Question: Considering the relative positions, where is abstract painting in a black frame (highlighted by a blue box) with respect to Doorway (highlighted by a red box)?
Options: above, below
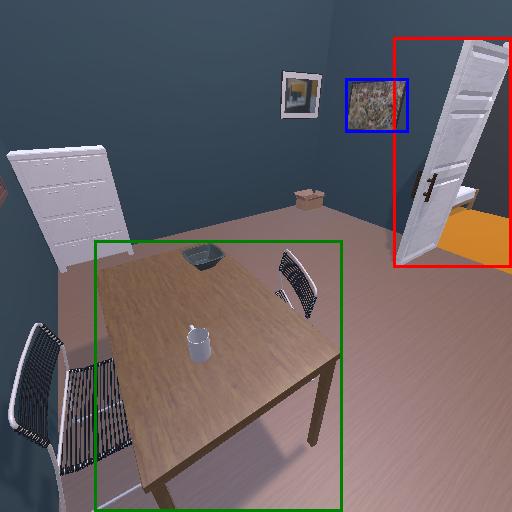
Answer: above